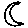
Label: moon